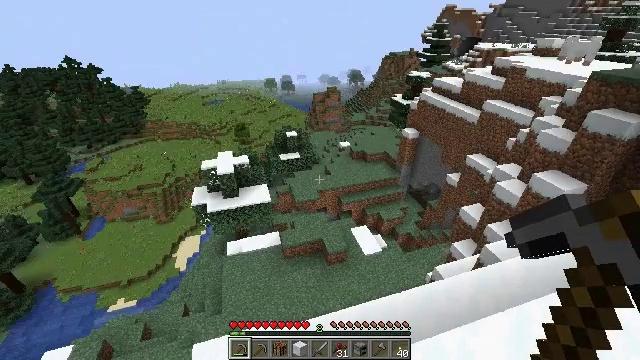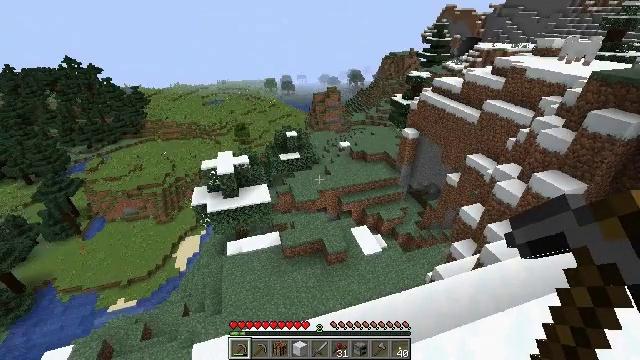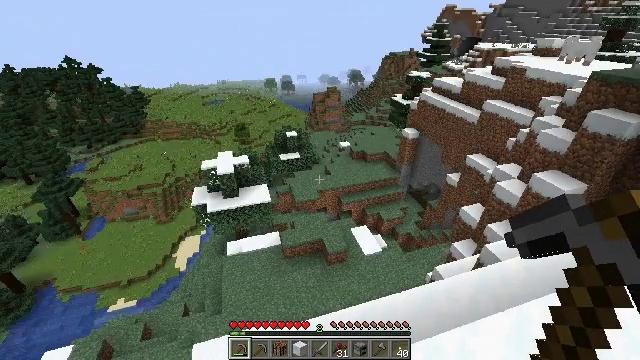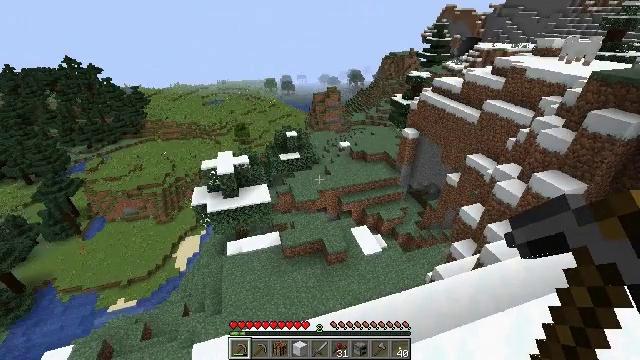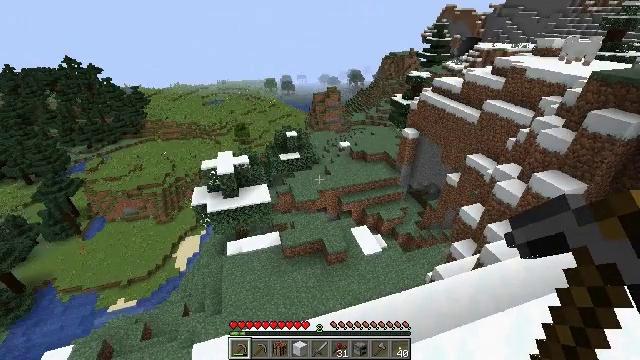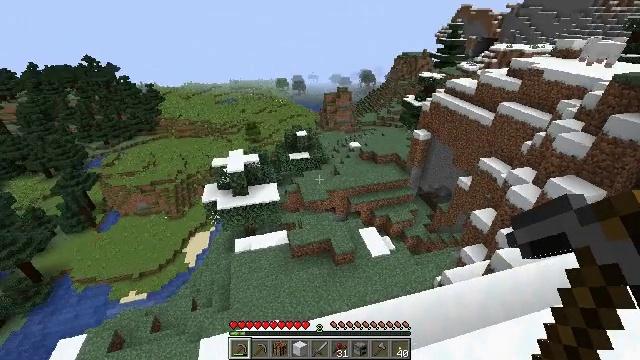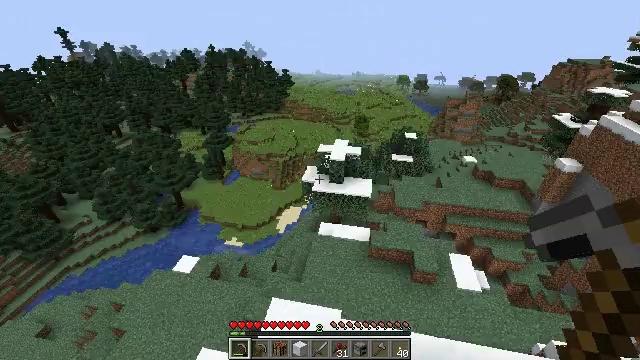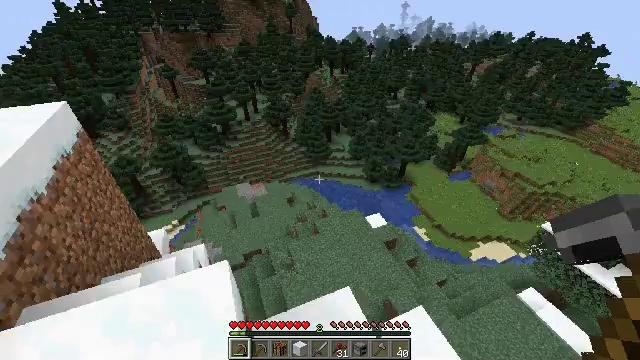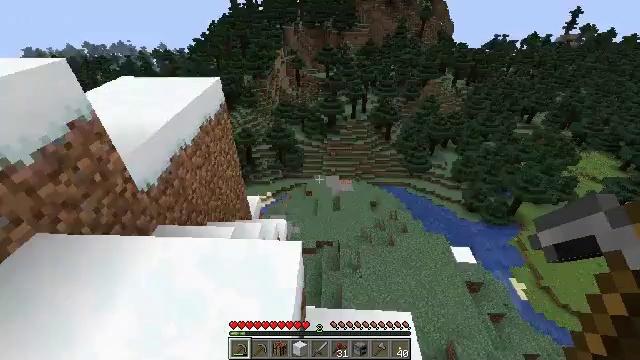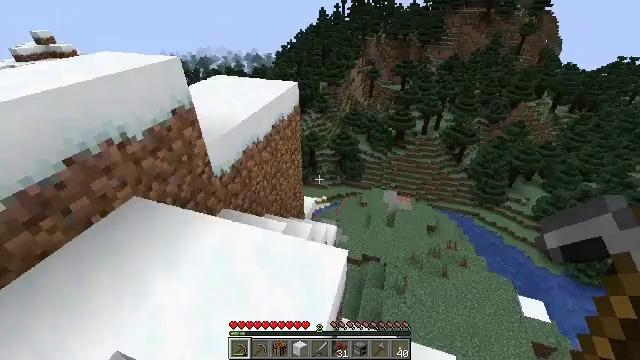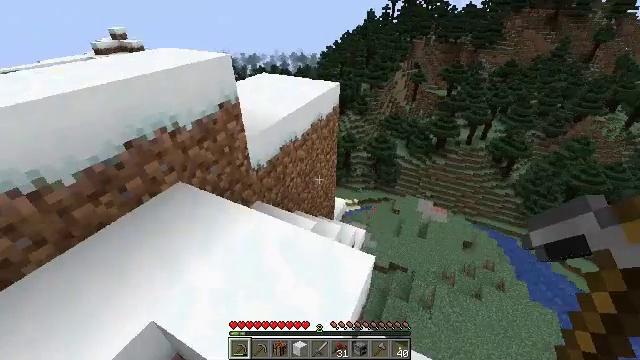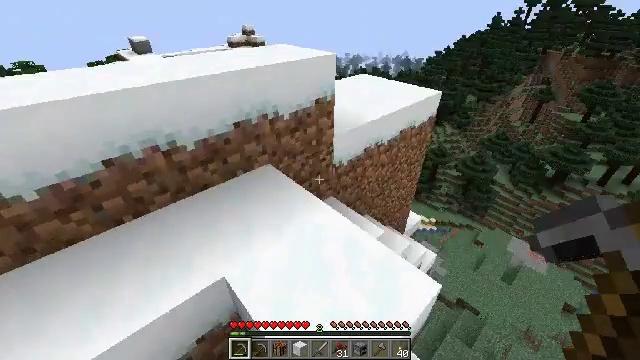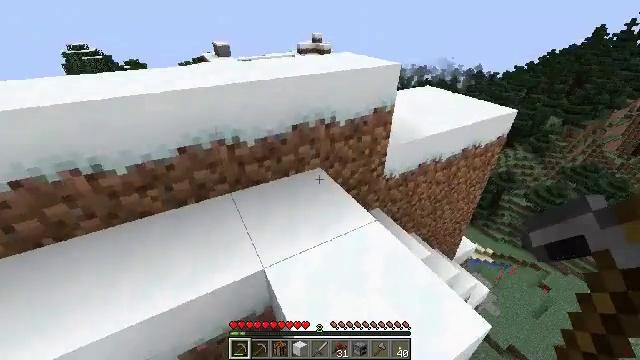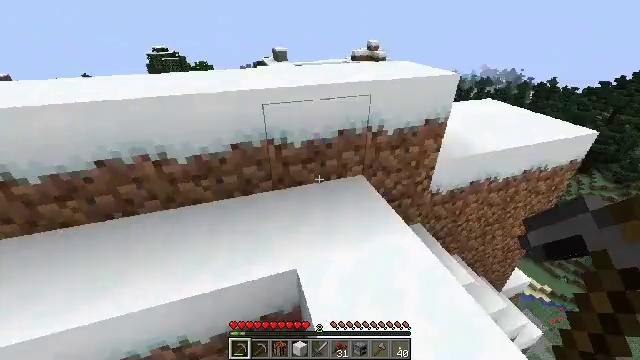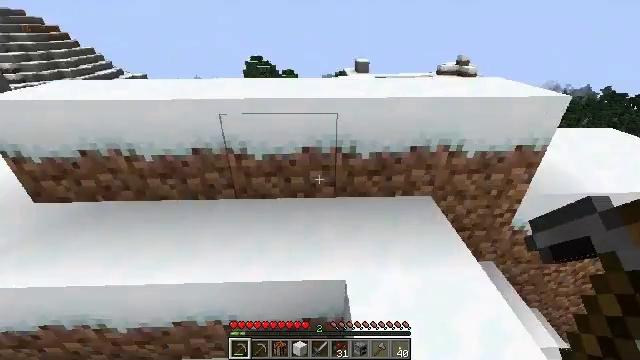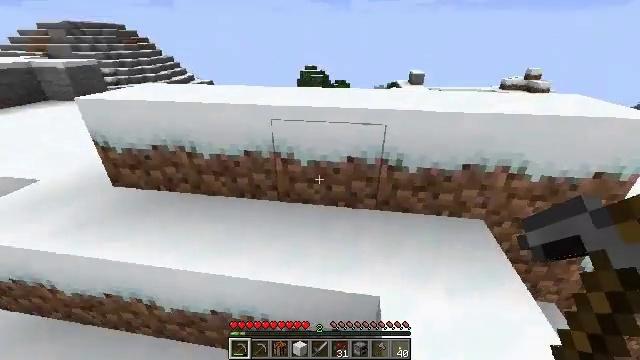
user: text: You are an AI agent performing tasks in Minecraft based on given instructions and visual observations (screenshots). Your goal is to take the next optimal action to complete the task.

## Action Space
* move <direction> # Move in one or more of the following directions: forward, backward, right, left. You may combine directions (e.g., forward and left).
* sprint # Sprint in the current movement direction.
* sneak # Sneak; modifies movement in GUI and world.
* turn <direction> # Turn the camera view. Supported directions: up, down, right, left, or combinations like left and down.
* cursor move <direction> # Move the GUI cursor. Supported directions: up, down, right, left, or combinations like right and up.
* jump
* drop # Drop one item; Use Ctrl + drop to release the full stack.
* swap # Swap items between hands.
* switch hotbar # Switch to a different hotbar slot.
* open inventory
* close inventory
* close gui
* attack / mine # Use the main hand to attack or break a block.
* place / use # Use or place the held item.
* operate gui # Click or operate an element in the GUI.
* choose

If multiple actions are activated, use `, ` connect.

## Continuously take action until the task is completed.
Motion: motion action
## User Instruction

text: Harvest grass block to clear the area.
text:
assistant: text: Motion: no_op
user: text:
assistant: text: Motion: no_op
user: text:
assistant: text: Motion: no_op
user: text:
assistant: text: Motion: no_op
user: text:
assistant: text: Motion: turn left
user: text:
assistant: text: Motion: turn left
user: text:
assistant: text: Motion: turn left and down
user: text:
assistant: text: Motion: turn left
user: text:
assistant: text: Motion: turn left and up
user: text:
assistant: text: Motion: turn left
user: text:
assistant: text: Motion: turn left
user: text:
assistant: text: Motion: turn left and up
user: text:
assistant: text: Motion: turn left and up
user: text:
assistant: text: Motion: turn left and up
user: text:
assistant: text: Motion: turn left and up
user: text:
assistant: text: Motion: turn left and up
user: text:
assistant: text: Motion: turn left and up
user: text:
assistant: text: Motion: move forward
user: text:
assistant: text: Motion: move forward
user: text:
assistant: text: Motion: move forward, turn right
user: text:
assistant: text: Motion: move forward, turn right and down
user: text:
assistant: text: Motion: move forward, turn right and down
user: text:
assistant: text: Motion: move forward, turn right, jump
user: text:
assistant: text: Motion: move forward, jump
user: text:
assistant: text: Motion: move forward, jump
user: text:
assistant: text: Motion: move forward, jump
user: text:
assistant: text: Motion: move forward
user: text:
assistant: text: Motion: move forward
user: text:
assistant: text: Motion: move forward
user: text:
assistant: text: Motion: move forward